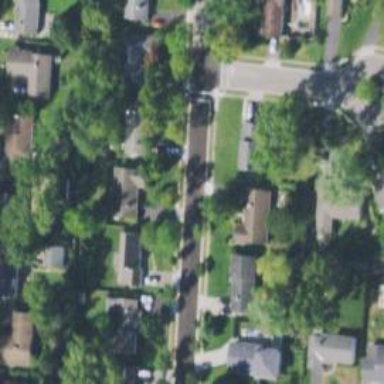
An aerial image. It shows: Residential driveway used as service road.